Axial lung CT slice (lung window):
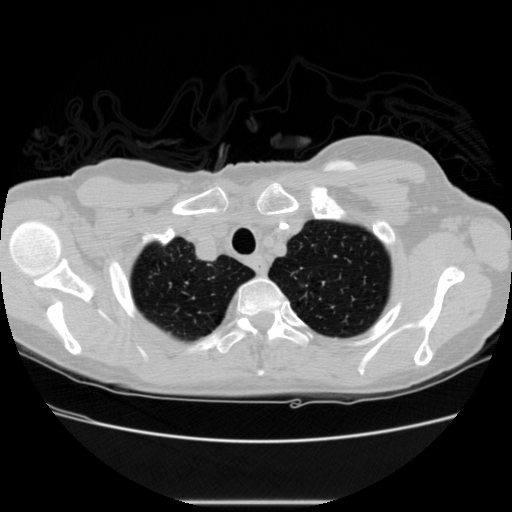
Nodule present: no